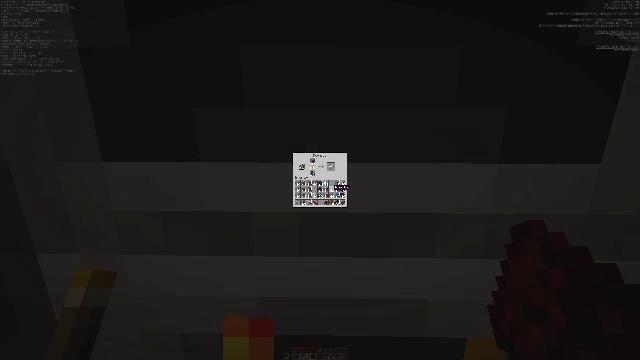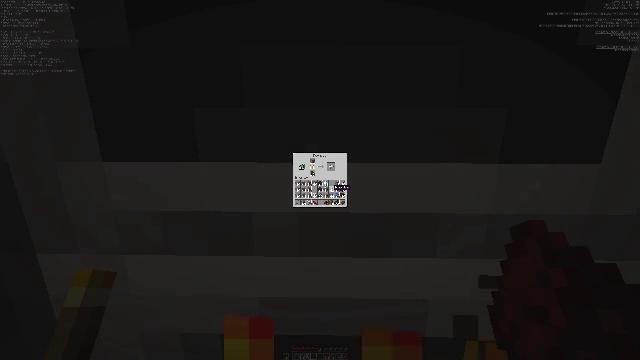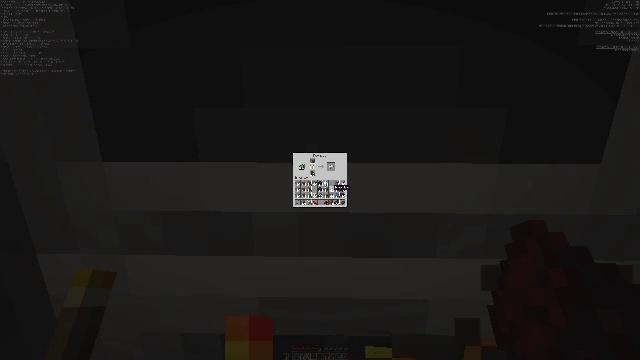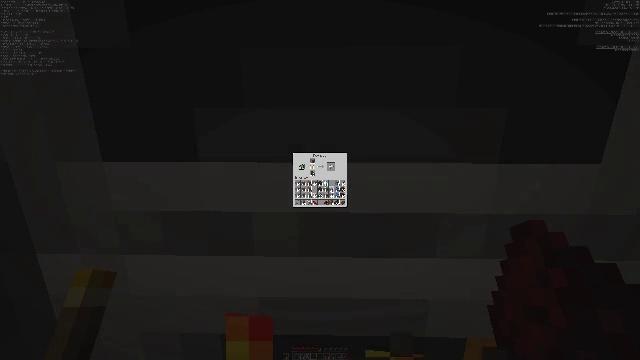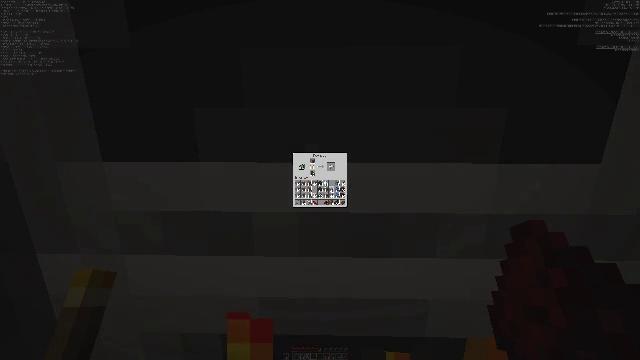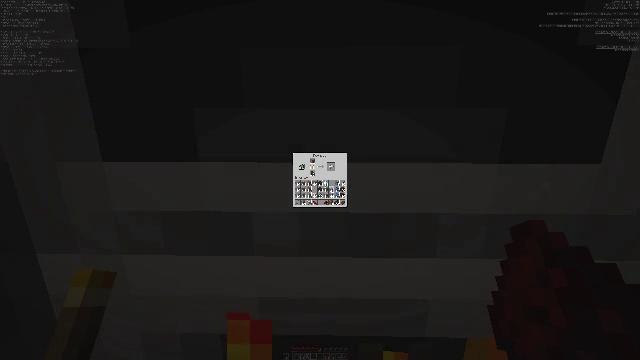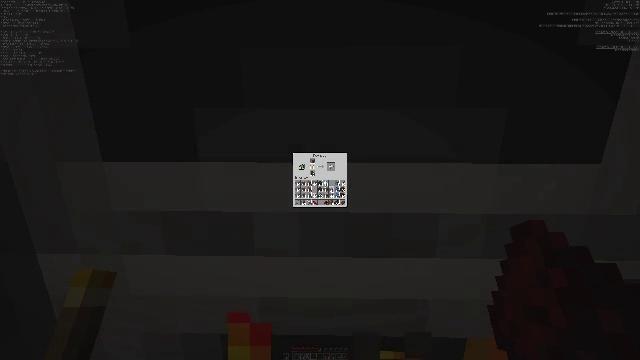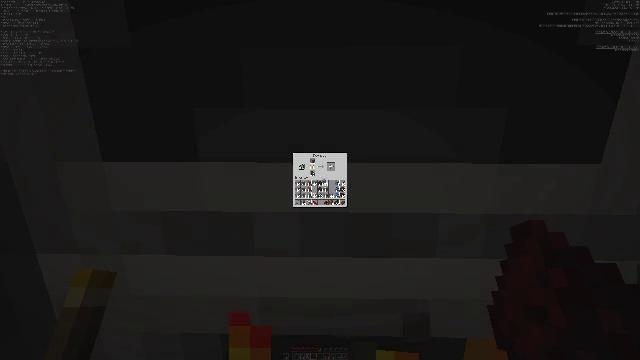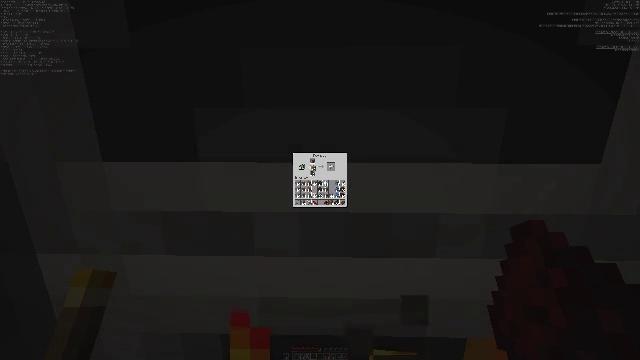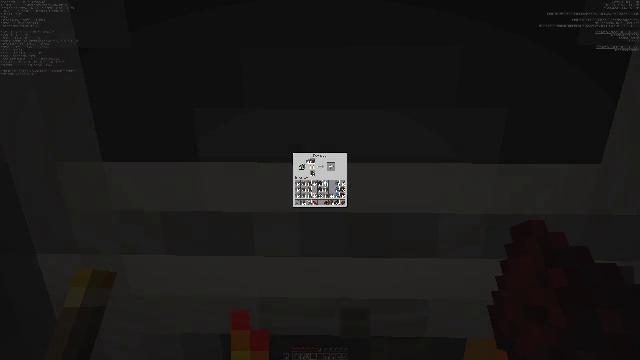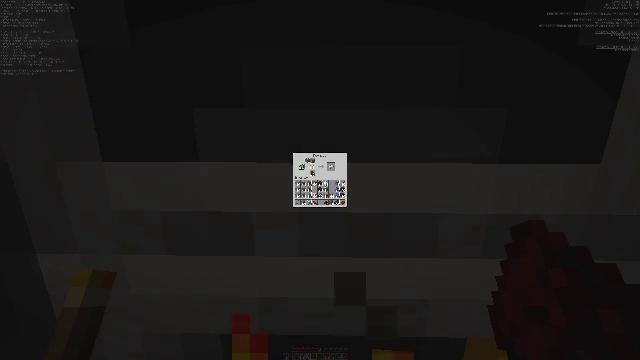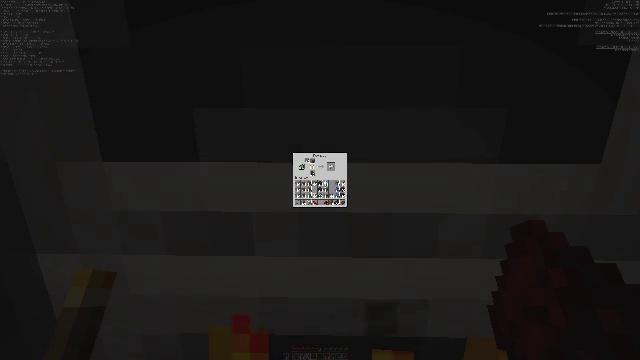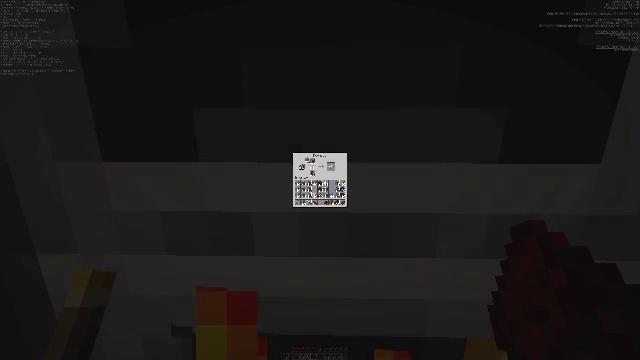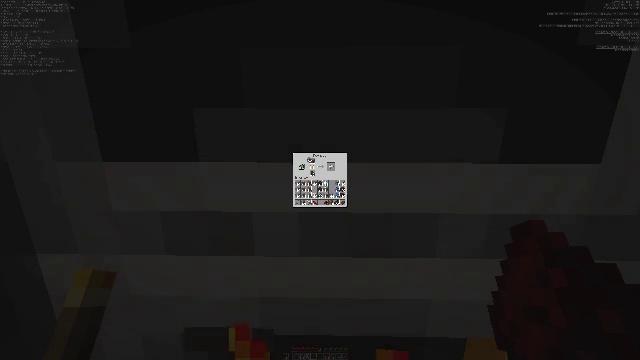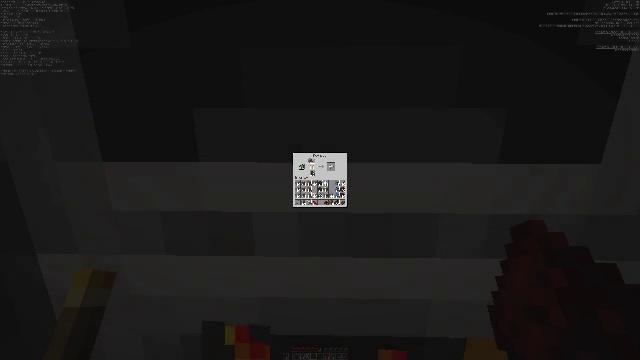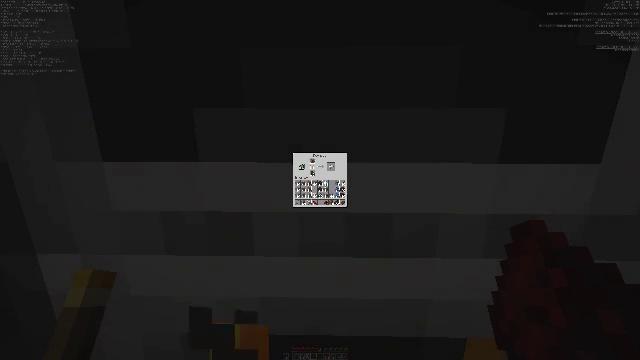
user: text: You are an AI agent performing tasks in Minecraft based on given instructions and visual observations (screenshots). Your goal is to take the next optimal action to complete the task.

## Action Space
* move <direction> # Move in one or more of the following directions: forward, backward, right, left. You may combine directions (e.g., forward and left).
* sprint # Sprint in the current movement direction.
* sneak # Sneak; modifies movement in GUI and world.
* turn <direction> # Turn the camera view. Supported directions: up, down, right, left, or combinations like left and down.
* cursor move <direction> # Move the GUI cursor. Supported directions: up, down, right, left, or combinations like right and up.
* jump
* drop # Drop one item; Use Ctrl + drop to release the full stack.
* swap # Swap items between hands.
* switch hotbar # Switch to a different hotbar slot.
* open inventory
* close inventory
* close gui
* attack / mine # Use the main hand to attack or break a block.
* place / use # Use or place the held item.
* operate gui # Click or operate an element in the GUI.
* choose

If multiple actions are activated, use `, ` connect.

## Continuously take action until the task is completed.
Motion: motion action
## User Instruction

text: Put iron ore in the furnace to get an iron ingot.
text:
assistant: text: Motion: no_op
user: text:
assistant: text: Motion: no_op
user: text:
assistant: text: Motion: attack / mine
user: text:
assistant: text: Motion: attack / mine
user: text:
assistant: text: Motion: attack / mine
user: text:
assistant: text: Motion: no_op
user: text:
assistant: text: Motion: turn left and up
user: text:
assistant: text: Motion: turn left and up
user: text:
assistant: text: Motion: turn left and up
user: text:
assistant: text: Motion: no_op
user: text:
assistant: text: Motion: no_op
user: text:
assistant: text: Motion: no_op
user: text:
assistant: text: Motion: no_op
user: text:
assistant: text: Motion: no_op
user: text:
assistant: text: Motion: no_op
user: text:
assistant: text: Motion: no_op
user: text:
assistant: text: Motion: no_op
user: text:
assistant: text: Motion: use / place
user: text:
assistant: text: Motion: use / place
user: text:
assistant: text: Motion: use / place
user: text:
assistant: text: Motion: no_op
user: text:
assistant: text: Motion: no_op
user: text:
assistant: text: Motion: no_op
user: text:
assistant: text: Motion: turn right and down
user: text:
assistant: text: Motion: turn right and down
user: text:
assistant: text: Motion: turn right and down
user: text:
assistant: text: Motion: turn right and down
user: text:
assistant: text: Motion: turn down
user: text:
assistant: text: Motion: no_op
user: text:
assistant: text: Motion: turn left